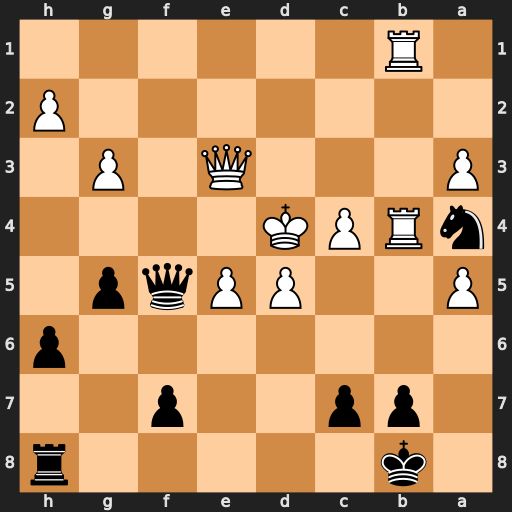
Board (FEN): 1k5r/1pp2p2/7p/P2PPqp1/nRPK4/P3Q1P1/7P/1R6
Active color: b
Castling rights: -
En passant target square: -
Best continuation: c5+ dxc6 Rd8#